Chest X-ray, PA view. Patient: 54 years old, sex M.
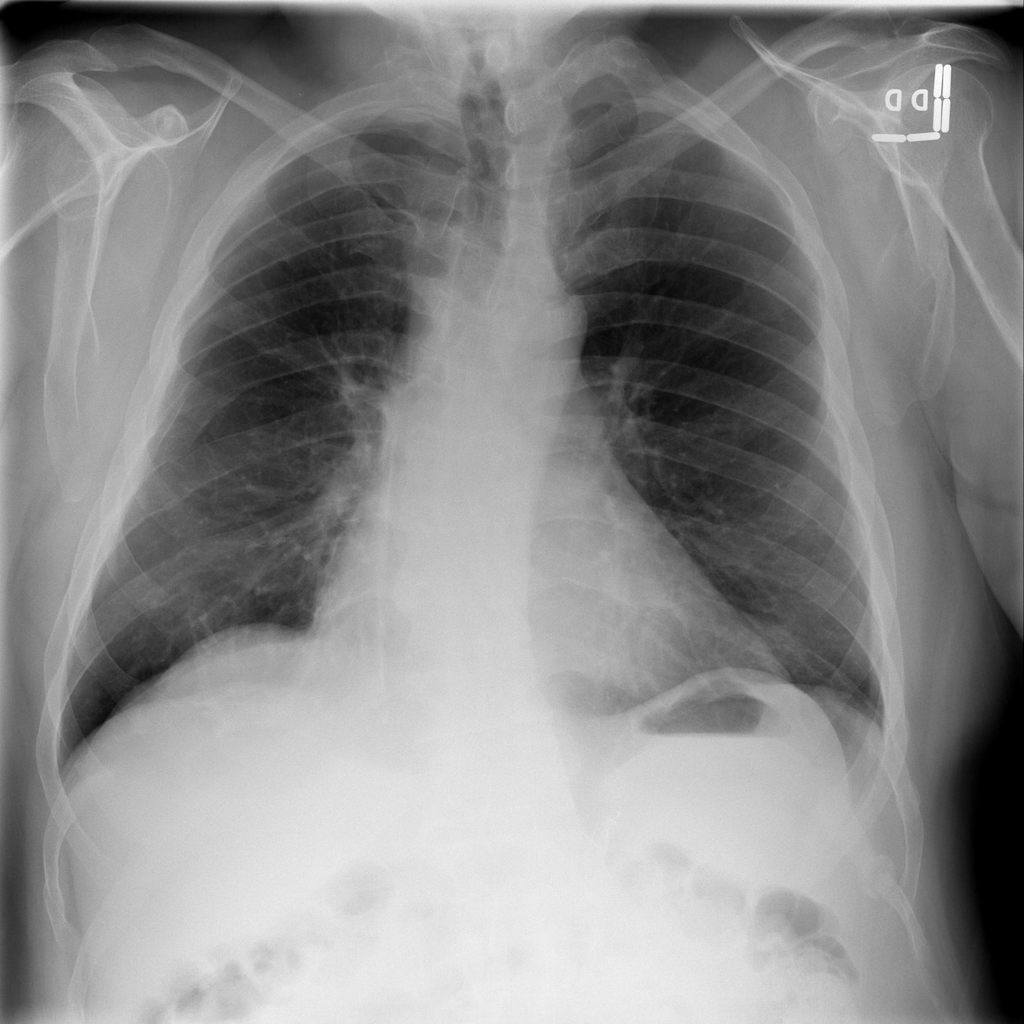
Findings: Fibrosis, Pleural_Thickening